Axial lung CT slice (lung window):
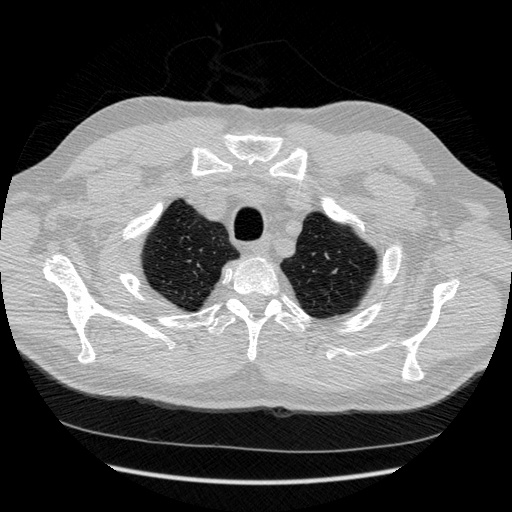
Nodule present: no